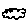
Label: cloud